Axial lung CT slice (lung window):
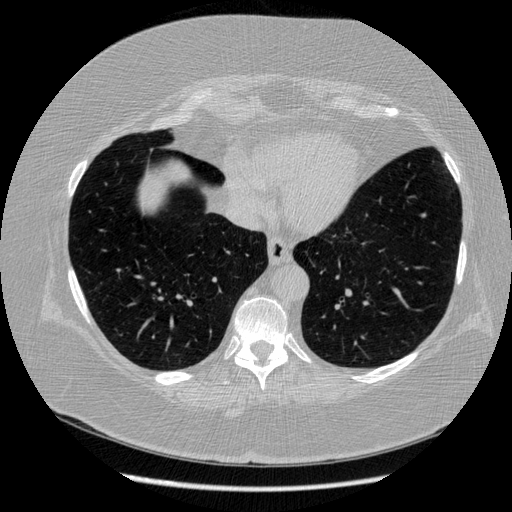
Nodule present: no